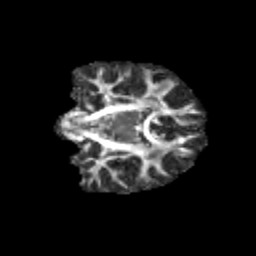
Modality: FA
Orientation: coronal
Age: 12
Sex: male
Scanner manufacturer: siemens
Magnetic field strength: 3 T
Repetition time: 3.8 s
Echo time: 0.07 s